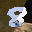
Label: 8